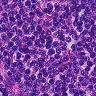
Metastatic tissue present: yes